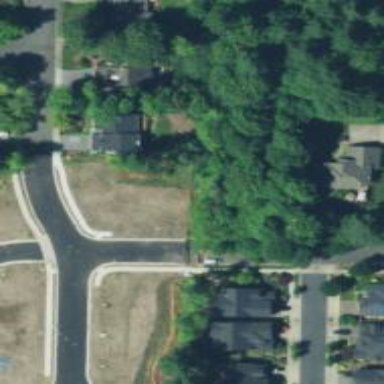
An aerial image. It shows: Residential road with asphalt surface and sidewalk on the left.